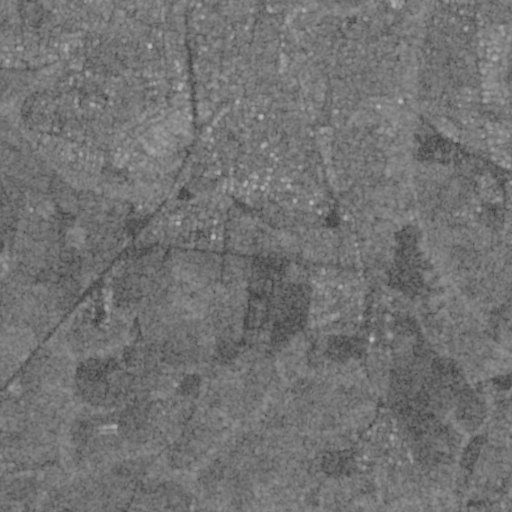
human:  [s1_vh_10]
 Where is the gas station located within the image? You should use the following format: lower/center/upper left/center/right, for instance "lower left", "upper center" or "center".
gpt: The gas station is located in the upper center of the image.
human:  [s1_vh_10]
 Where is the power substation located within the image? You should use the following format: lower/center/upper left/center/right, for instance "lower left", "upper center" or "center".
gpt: The power substation is located in the upper center of the image.
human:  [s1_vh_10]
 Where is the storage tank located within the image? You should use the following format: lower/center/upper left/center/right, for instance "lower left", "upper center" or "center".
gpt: The storage tank is located in the upper left of the image.
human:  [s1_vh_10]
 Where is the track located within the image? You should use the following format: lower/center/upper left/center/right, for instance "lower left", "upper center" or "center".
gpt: The track is located in the center of the image.
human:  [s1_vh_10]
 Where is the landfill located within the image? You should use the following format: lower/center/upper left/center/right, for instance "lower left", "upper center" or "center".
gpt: There is no landfill in the image.

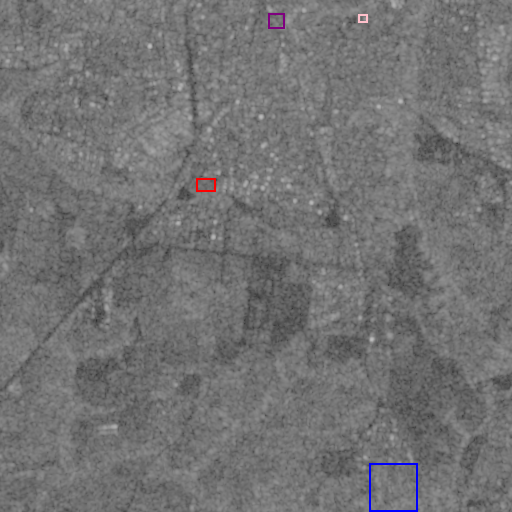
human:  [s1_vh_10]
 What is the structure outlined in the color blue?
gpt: The structure outlined in blue is a park.
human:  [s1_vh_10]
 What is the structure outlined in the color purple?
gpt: The structure outlined in purple is a parking lot.
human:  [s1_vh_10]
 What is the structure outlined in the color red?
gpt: The structure outlined in red is a track.
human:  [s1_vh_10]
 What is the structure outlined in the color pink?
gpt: The structure outlined in pink is a building.
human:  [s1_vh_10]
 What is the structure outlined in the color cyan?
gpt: There is no cyan outline.